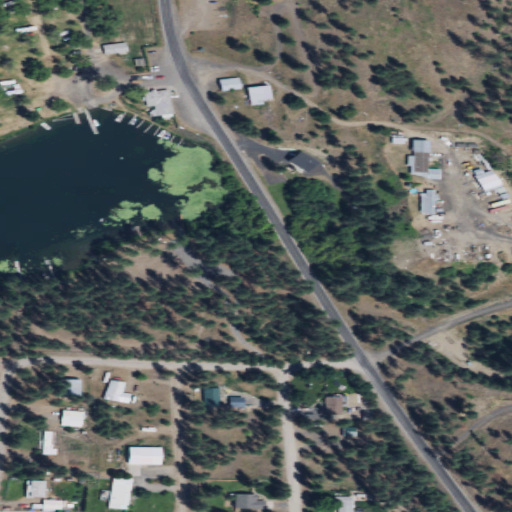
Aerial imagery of valley in Washington named Holmes Canyon containing shrub, low intensity development, evergreen forest, medium intensity development, open development, open water, herbaceous wetlands, and high intensity development